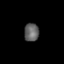
Tissue: prostate
Cell type: T cells
Senescence score: 0.777
Nuclear area (px): 267
Mean DAPI intensity: 94.981